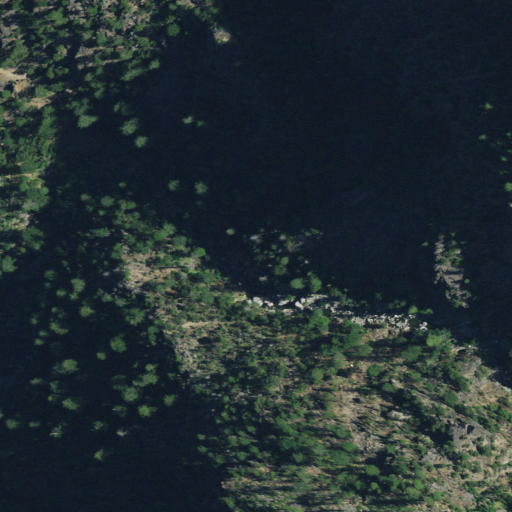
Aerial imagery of valley in California named Lost Canyon containing evergreen forest, shrub, open water, and grassland